Question: I found this code snippet for INotifyPropertyChanged
But it shows the code like this :

I would have this :
1. for public : capital letter for the first letter + ...
2. for private : underscore + small letter for the first letter + ...
How can I achieve this ?
Without having to type the public and the private fields
'''
<Snippet>
<Declarations>
<Literal>
<ID>type</ID>
<ToolTip>Property type</ToolTip>
<Default>string</Default>
</Literal>
<Literal>
<ID>property</ID>
<ToolTip>Property name</ToolTip>
<Default>MyProperty</Default>
</Literal>
<Literal>
<ID>notifyMethod</ID>
<ToolTip>name of method to raise PropertyChanged event</ToolTip>
<Default>NotifyPropertyChanged</Default>
</Literal>
</Declarations>
<Code Language="csharp">
<![CDATA[private $type$ _$property$;
public $type$ $property$
{
get { return _$property$;}
set
{
if (value != _$property$)
{
_$property$ = value;
$notifyMethod$("$property$");
}
}
}
$end$]]>
</Code>
</Snippet>
'''
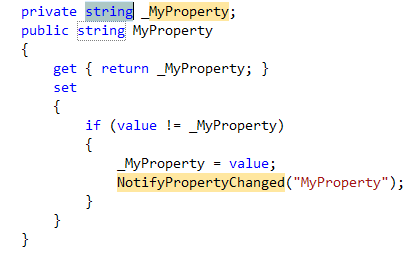
Answer: I don't think this can be done with native code snippets feature provided by Visual Studio.
Personally I use Resharper which makes it possible. It can turn code I write like
'''
public string Name { get; set; }
'''
into
'''
private string _name;
public string Name
{
get { return _name; }
set
{
if(value == _name)
return;
_name = value;
OnPropertyChanged("Name");
}
}
'''
It even generates the 'OnPropertyChanged()' method for you.